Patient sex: M
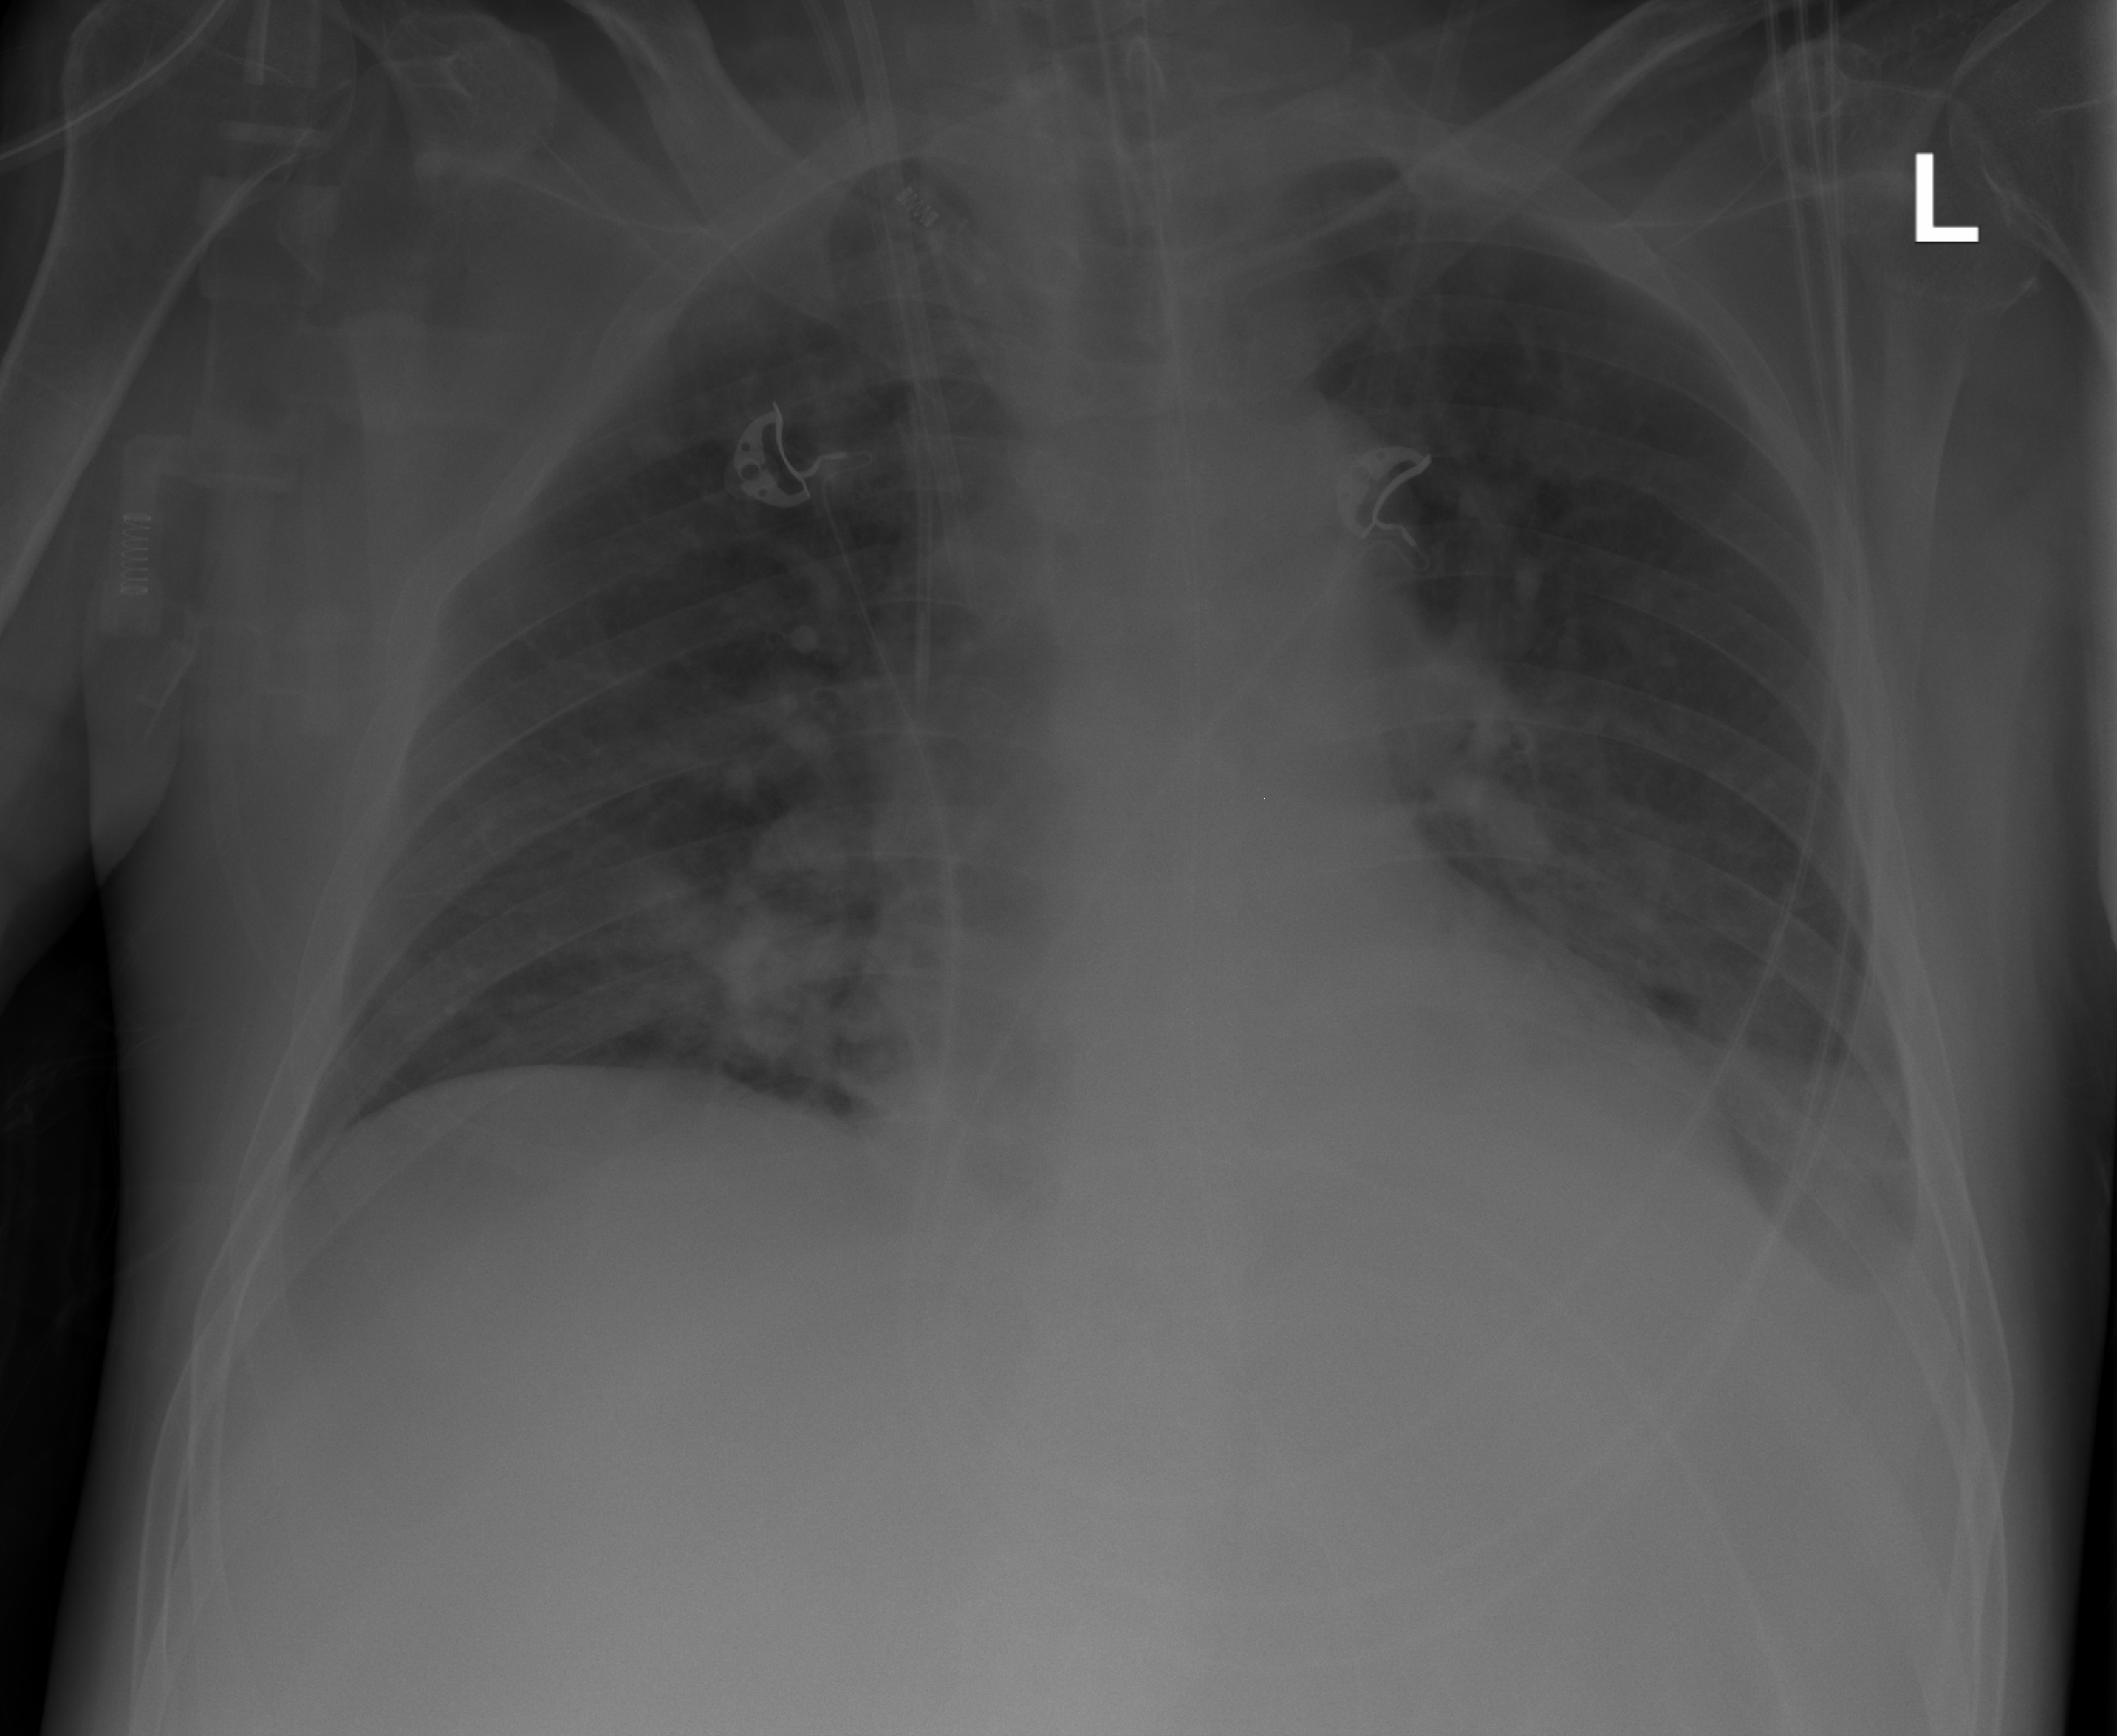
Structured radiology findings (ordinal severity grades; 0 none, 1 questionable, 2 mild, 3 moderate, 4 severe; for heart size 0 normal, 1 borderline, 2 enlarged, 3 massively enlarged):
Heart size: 0
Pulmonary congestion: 2
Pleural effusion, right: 0
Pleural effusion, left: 2
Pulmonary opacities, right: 2
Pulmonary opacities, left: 0
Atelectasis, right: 0
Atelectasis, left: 2